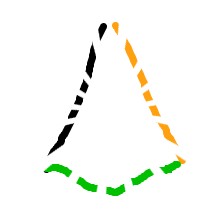
Shape: kite